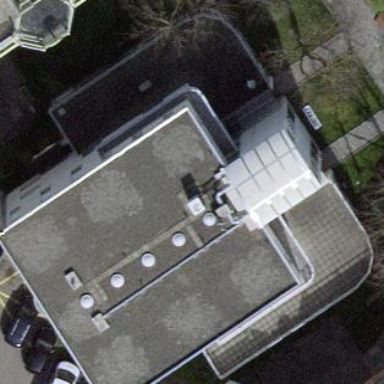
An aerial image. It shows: Hotel building.